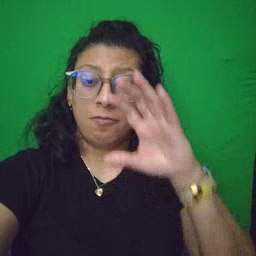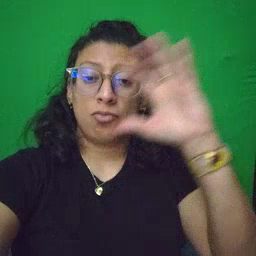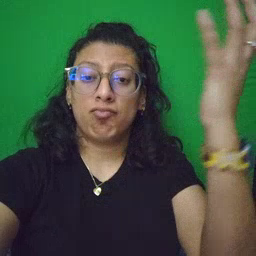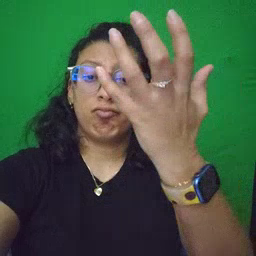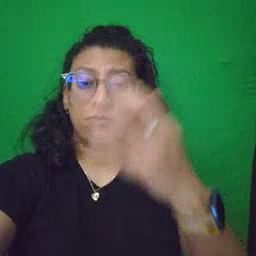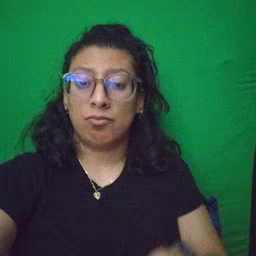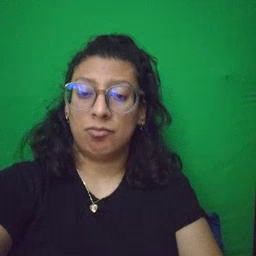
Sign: balloon